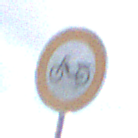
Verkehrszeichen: VerbotMofas
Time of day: SunriseSunset
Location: Outdoor (Nature)
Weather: PartlyCloudy
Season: NotSpecified
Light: Natural